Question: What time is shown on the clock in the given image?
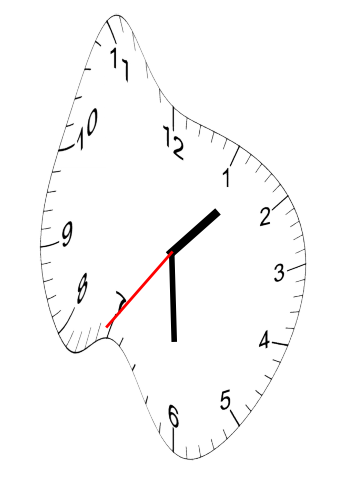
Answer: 01:29:36